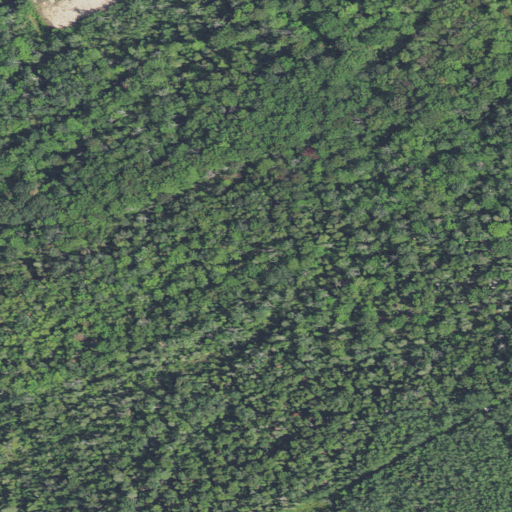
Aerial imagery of dune(s) in Michigan named Susan Creek Nature Preserve Dune and Swale Complex (Possible) containing woody wetlands, mixed forest, evergreen forest, herbaceous wetlands, and deciduous forest